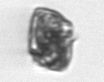
Label: Kryptoperidinium_triquetrum